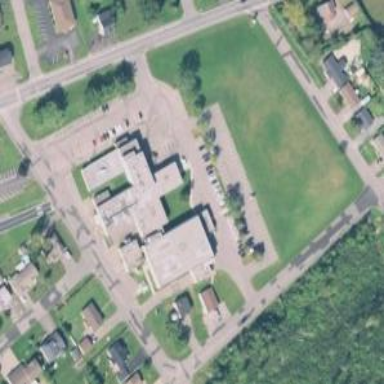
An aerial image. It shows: Hospital providing healthcare services.